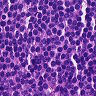
Metastatic tissue present: no